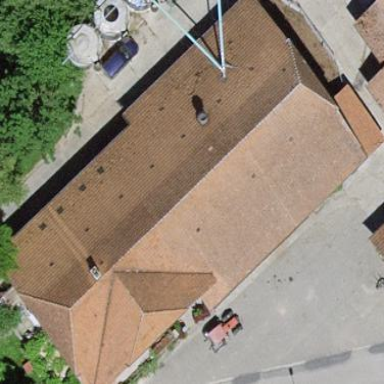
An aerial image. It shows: Farm building.